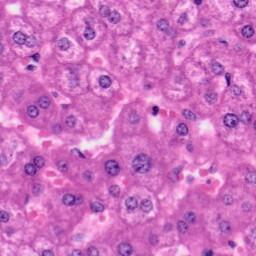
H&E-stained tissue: Liver